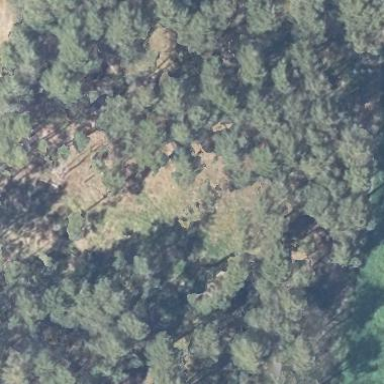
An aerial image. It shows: Forest area.